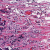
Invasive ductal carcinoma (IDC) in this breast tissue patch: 0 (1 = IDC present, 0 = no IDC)